Question: I have a collection view based layout with different cell sizes depending on the content. A regular cell is 200x200 px, but if there is no content I display a cell with the same size as the collection view itself.
I use
'''
- (CGSize)collectionView:(UICollectionView *)collectionView
layout:(UICollectionViewLayout *)collectionViewLayout
sizeForItemAtIndexPath:(NSIndexPath *)indexPath
'''
to calculate the correct size.
How ever, my subviews to the cell does not update its constraints. The cell is really simple, just a UILabel that should be centered within the cell superview. I have a horizontal and a vertical center constraint (also tried to pin each edge to the superview). The result is that the subviews gets the same size and position as entered in Interface Builder (Storyboard).
I've set background colors for both the cell and the label and can see that the cell gets the correct size, but the label does not.
The problem only exists in iOS7 and works as it should in iOS8.
Please help!

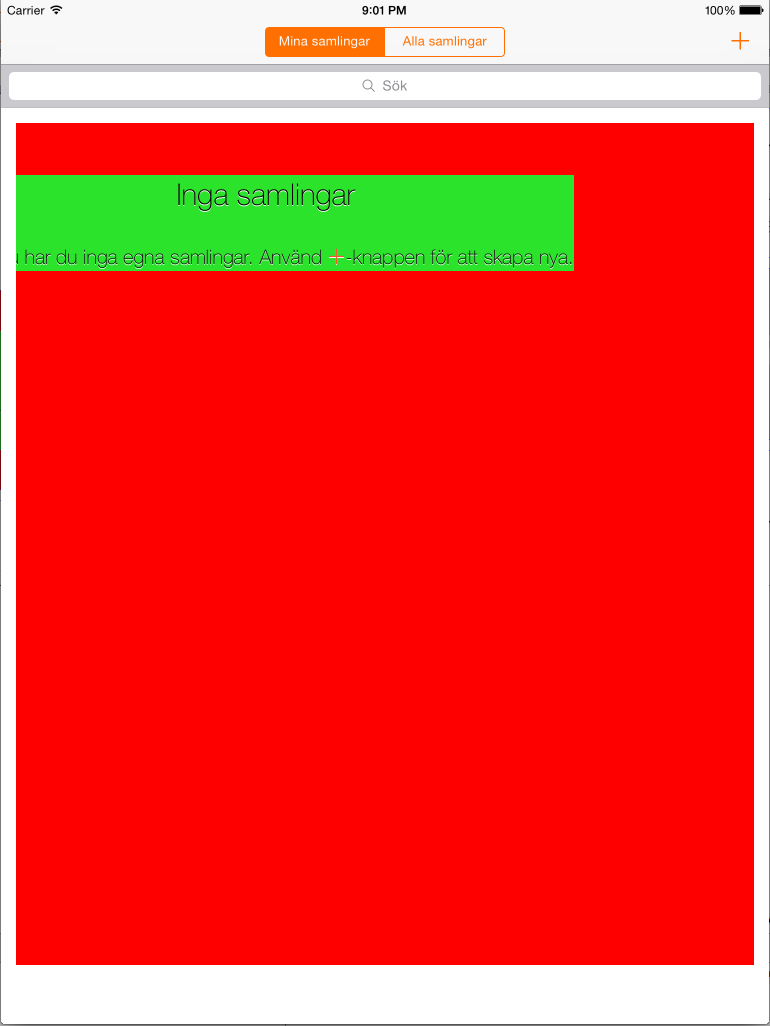
Answer: Thank you Stackover flow related questions pane! Found this thread and it solved my problem.
<URL>
I put this in my UICollectionViewCell subclass:
'''
- (void)setBounds:(CGRect)bounds {
[super setBounds:bounds];
self.contentView.frame = bounds;
}
'''